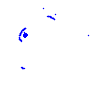
Particle: kaon